Interaction volume radius: 5 \u00c5
Interaction volume height: 30 \u00c5
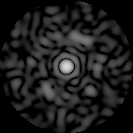
Disorder parameter: 0.8035